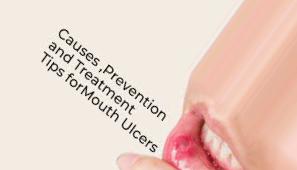
Condition: Mouth Ulcer